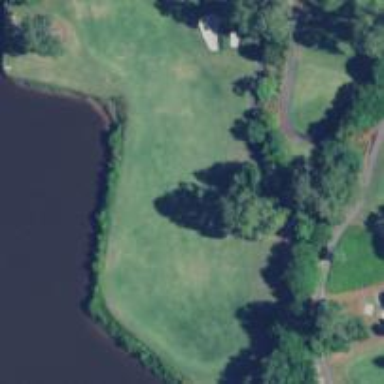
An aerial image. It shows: View of golf hole.